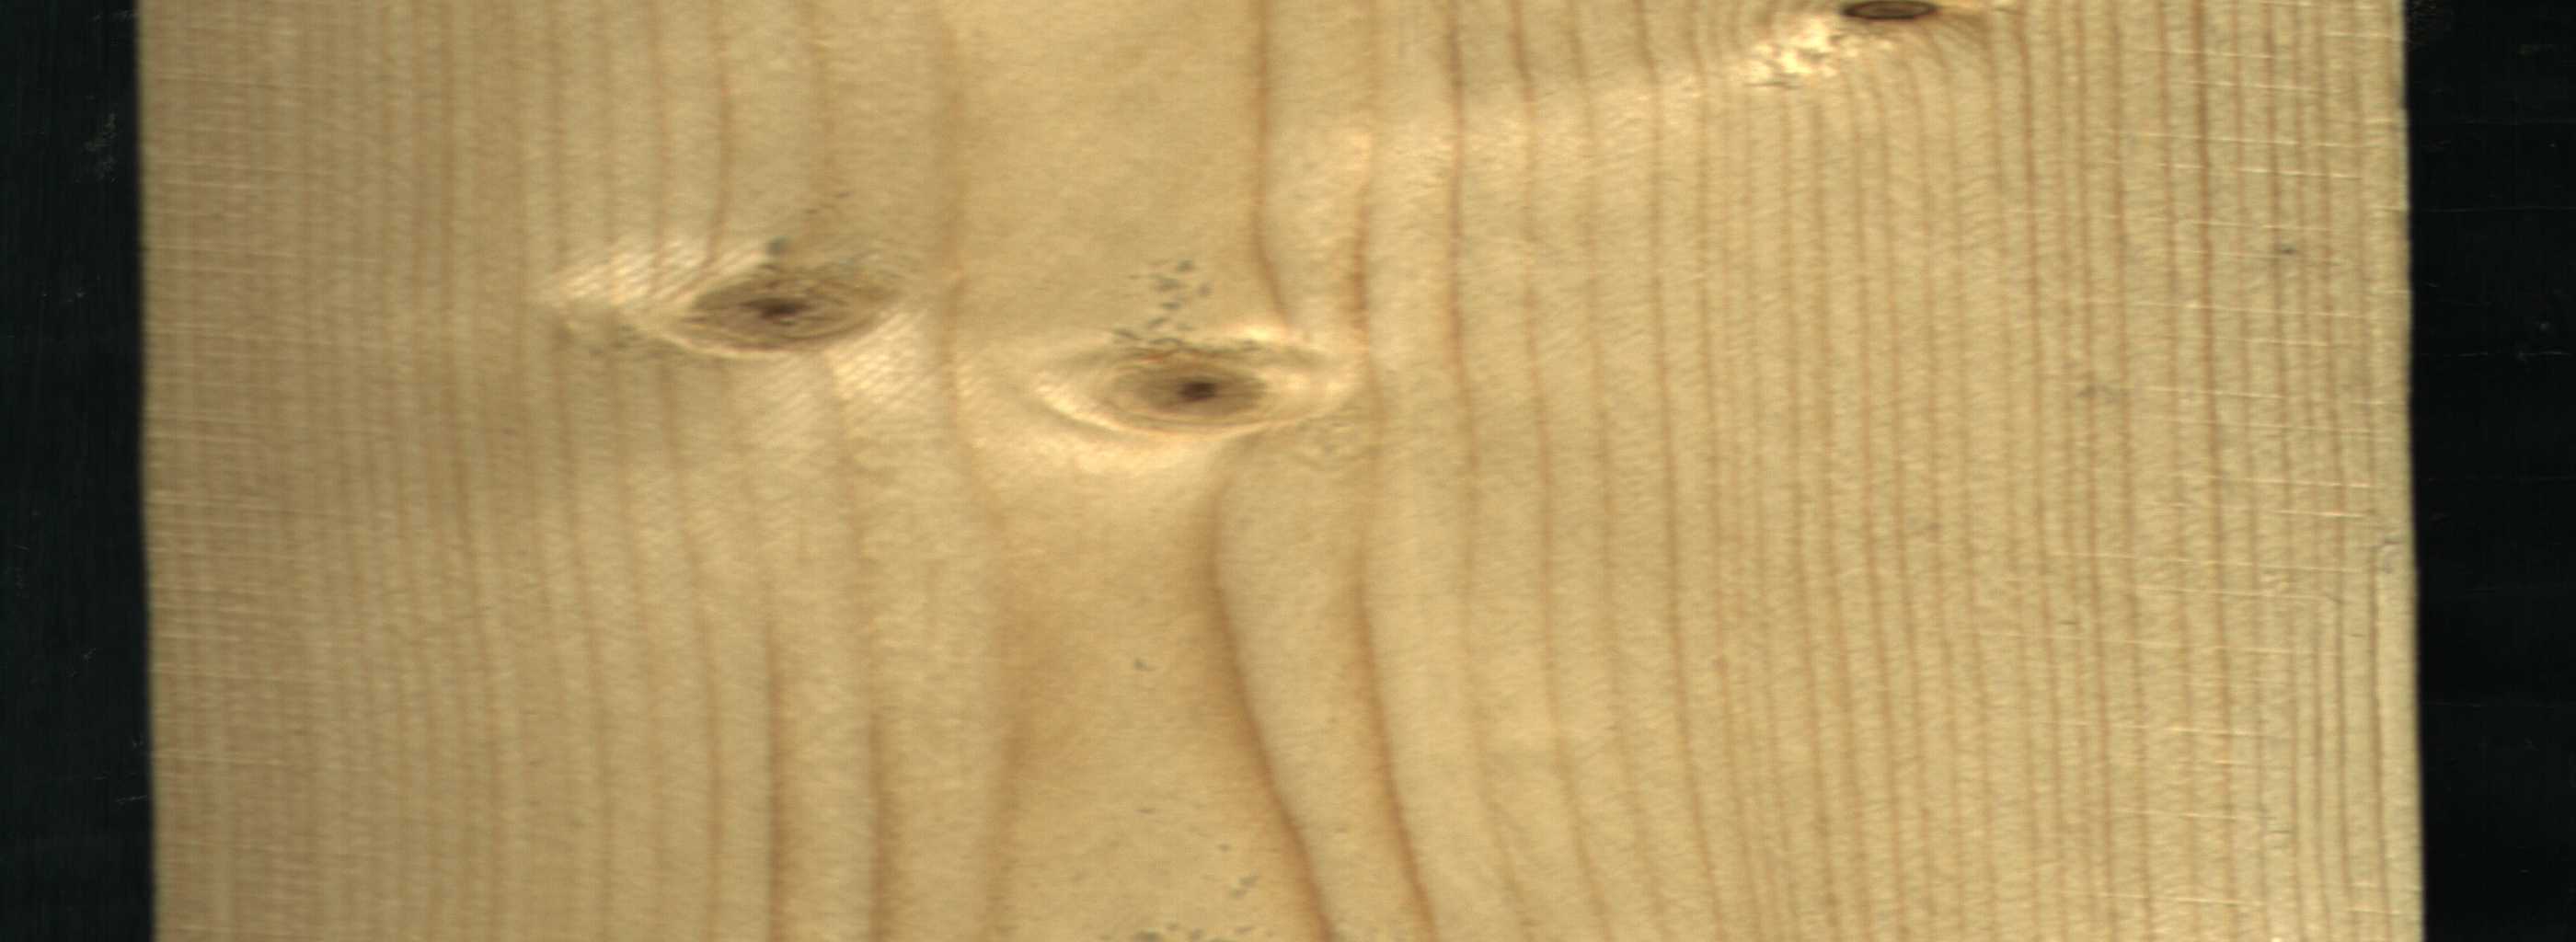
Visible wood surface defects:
Dead_Knot
Live_Knot
Live_Knot